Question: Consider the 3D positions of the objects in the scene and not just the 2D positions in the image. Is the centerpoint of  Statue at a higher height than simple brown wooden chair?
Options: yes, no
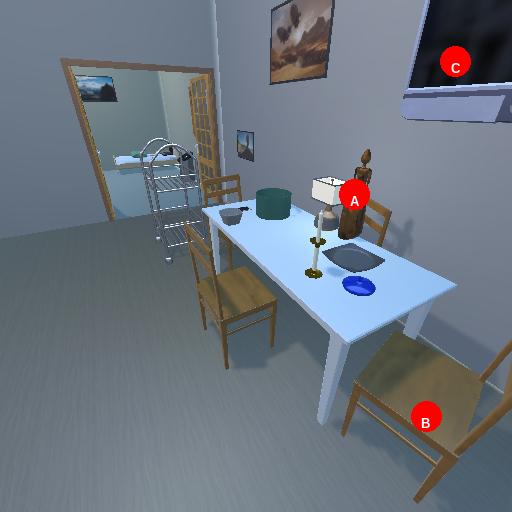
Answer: yes